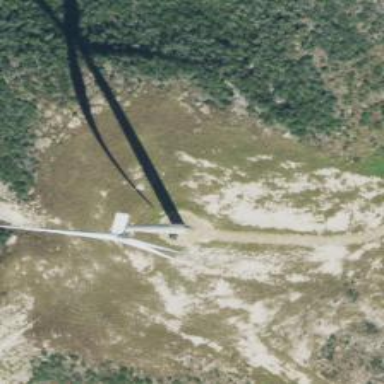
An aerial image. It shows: Wind generator powered by horizontal-axis wind turbine.